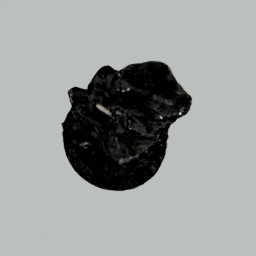
Label: nature